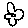
Label: flower